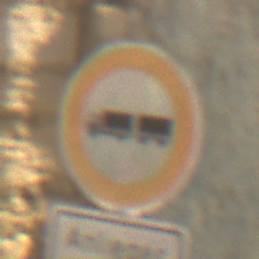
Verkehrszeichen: VerbotLastkraftwagenMitAnhaenger
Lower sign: PersonengruppenFrei1
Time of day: Midday
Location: Outdoor (Urban)
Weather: Clear
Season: NotSpecified
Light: Natural